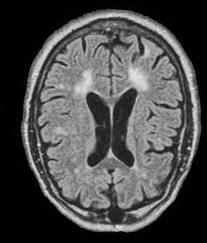
Label: notumor